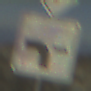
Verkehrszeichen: VerlaufVorfahrtsstrasse6
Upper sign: Vorfahrtsstrasse
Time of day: SunriseSunset
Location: Outdoor (Nature)
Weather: PartlyCloudy
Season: NotSpecified
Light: Natural